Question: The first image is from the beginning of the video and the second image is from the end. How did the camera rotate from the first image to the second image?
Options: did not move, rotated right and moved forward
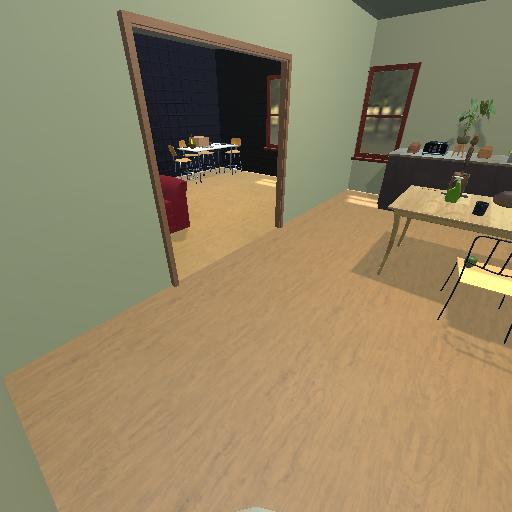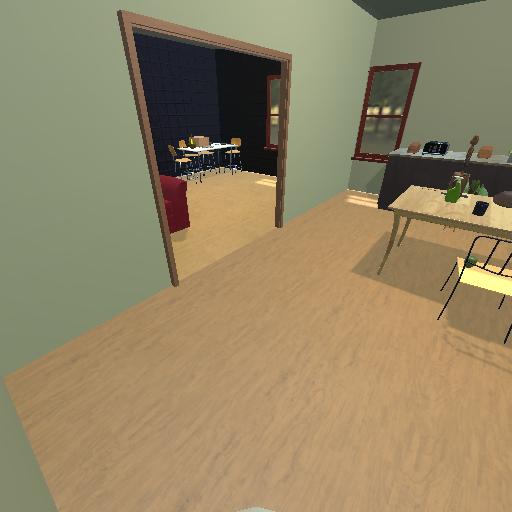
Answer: did not move